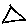
Label: triangle